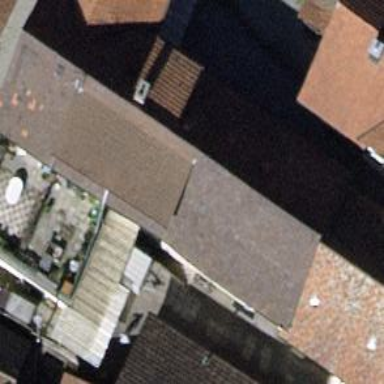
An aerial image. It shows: Industrial building with gabled roof.